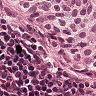
Metastatic tissue present: yes